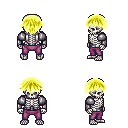
a pixel art fantasy rpg character, male body template, skeleton, steel arm armor, magenta pants, gold short bangs hairstyle, four views (front, back, left, right), 2x2 character sprite sheet, small pixel art, hard edges, no anti-aliasing